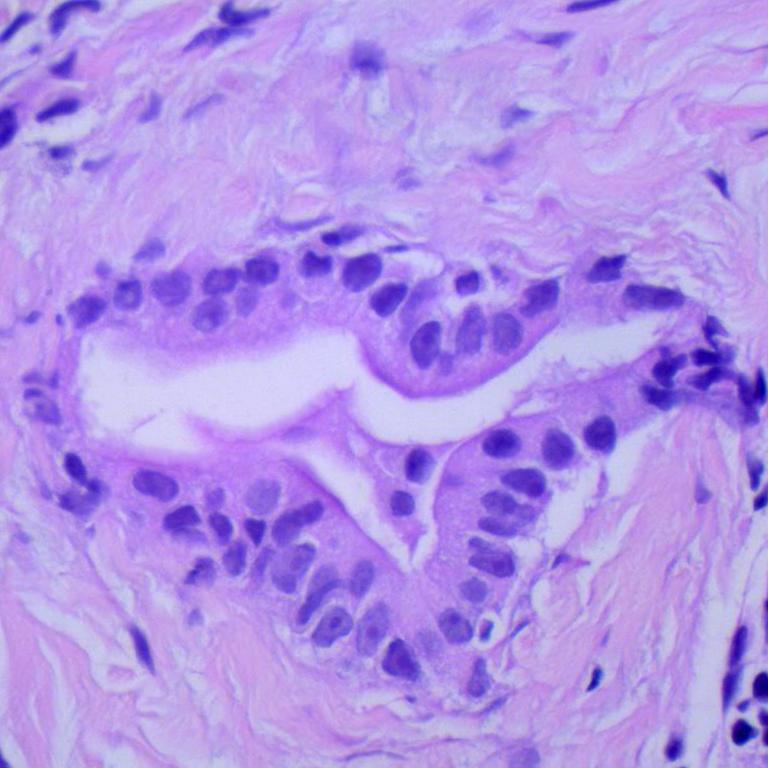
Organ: lung
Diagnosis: adenocarcinomas